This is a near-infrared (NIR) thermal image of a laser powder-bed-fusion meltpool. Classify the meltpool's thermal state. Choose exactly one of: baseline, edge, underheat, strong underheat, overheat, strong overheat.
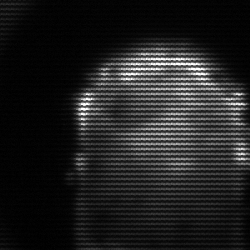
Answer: baseline